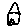
Label: house